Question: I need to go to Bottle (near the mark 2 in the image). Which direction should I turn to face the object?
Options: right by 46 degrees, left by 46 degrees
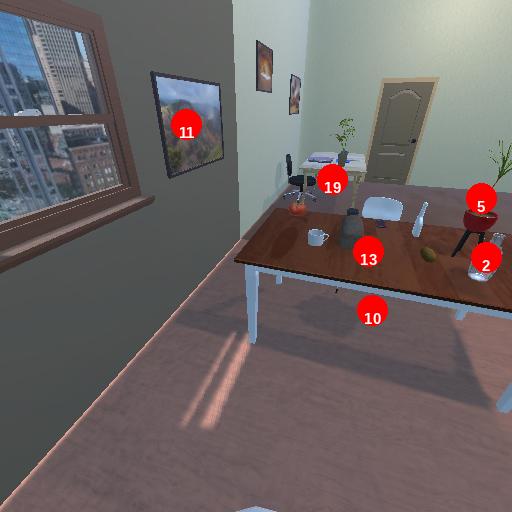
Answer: right by 46 degrees